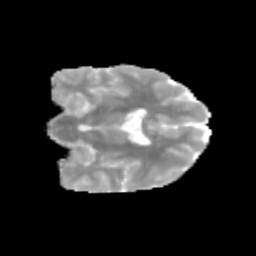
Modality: MD
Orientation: coronal
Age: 13
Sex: male
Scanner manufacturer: siemens
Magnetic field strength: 3 T
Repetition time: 3.8 s
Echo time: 0.07 s